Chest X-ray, AP view. Patient: 81 years old, sex F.
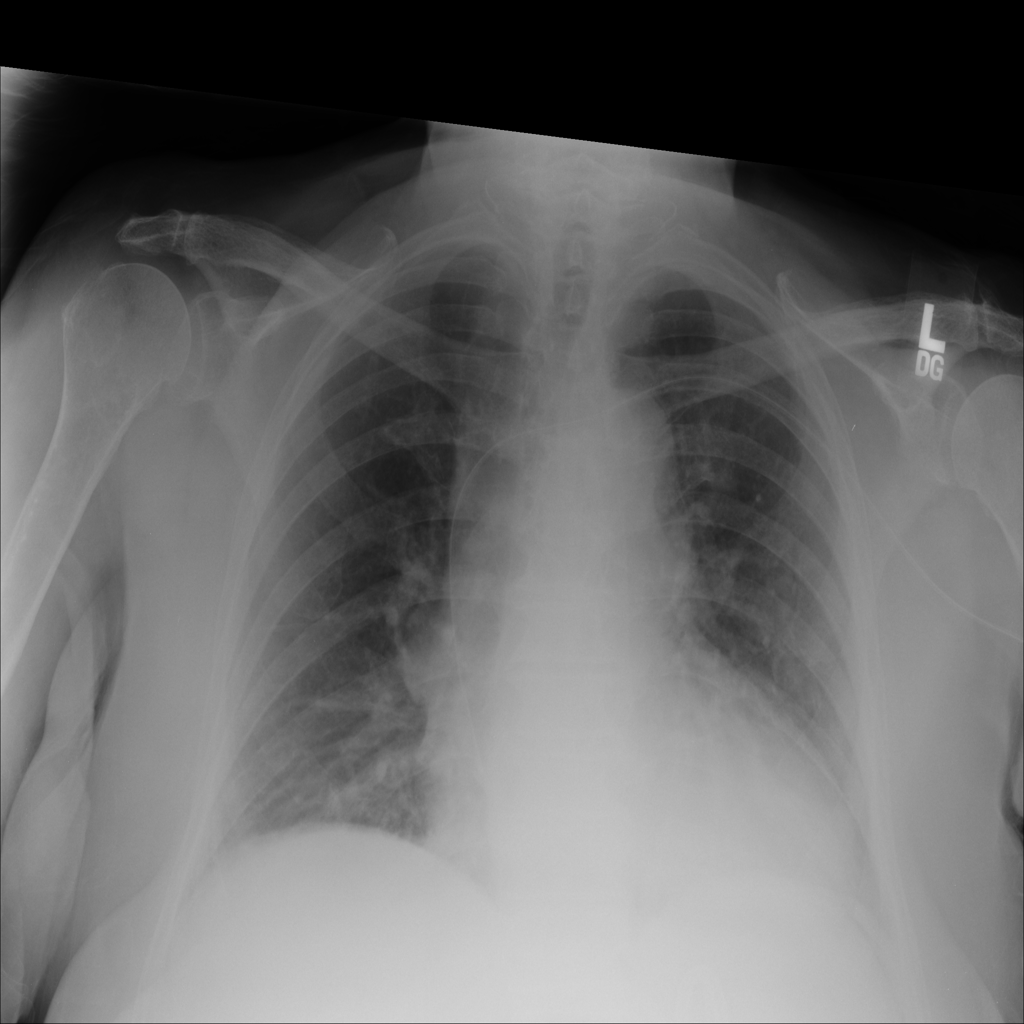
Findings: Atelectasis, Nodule